Question: I have a windows form there i want that when form load this display 10:00 as Default time in 'datetimepicker' . Can you please tell me how can i do this . Below is from there i want to display the time In my Ready Time .
Thanks for you comment and answers.
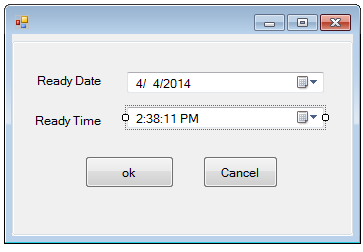
Answer: Try this:
'''
dateTimePicker1.Value = Convert.ToDateTime(System.DateTime.Today.ToShortDateString() + " 10:00 PM");
'''